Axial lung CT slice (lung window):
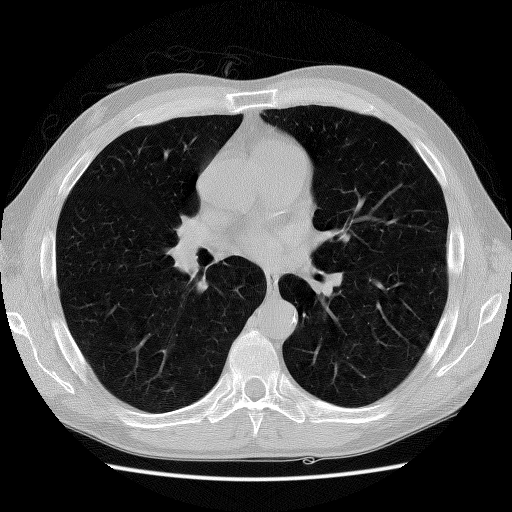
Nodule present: no